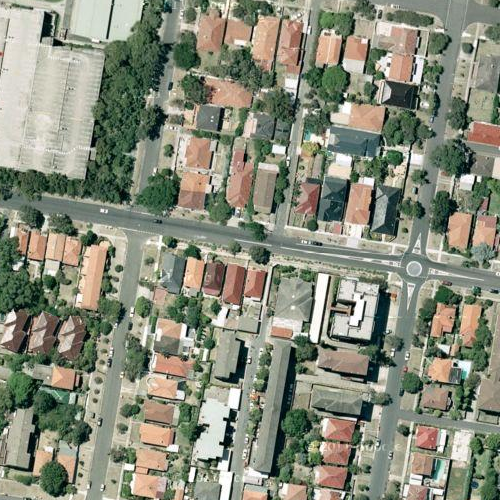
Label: sydney